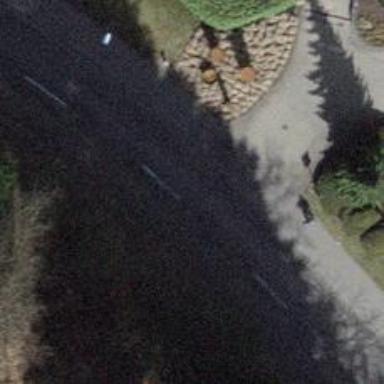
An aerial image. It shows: Unclassified road with asphalt surface and sidewalk on the left.